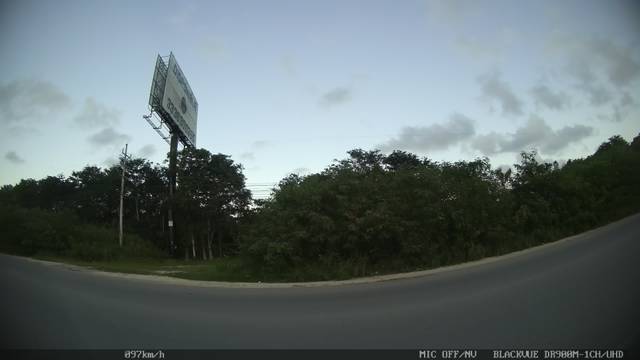
Region: Mexico
Coordinates: 21.07, -86.845